Question: It appears that event-handling closures can cause DOM nodes to be leaked if they refer to a d3.js selection that uses a keyed data join.
Why does this happen? Is it an issue with d3.js or with the way it is being invoked?
This example leaks 'HTMLLIElement' objects when 'step' is called repeatedly ('clickHandler' does not have to be executed):
'''
function getKeys(n) {
// returns a random array of n unique Strings, e.g. ["Alpha", "Quebec", "Charlie"]
}
function step() {
function clickHandler() {
// removing this reference removes the leak
// (note that the outer variable is pulled into closure scope regardless of whether this function is called).
listItems;
}
var keys = getKeys(3);
var listItems = d3.selectAll('li')
.data(keys, function(d) { return d });
listItems.enter()
.append('li')
.text(function(d) { return '#' + d })
.on('click', clickHandler)
listItems.exit()
.remove()
}
'''
<URL>
<URL>
This pattern is reproducible with D3.js 3.5.3 and identifiable in Chrome 39.
It appears that DOM nodes are leaked when two criteria are met:
1. The selection has a key function
2. A closure, which is used as an event handler for one of the nodes in the selection, has a reference to the outer scope selection. The closure does not have to be executed.
Any of these steps prevent a memory leak:
- 'data'- 'listItems = null''step'- - 'listItems = null'
The latter point is especially interesting because it releases of the leaked nodes, not just those in the current 'listItems' selection. This implies that the selections are linked, which I did not expect.
Inspecting a heap snapshot in Chrome DevTools shows that the leaked 'HTMLLIElement' objects have two distinct 'listItems' in their retainer hierarchy:

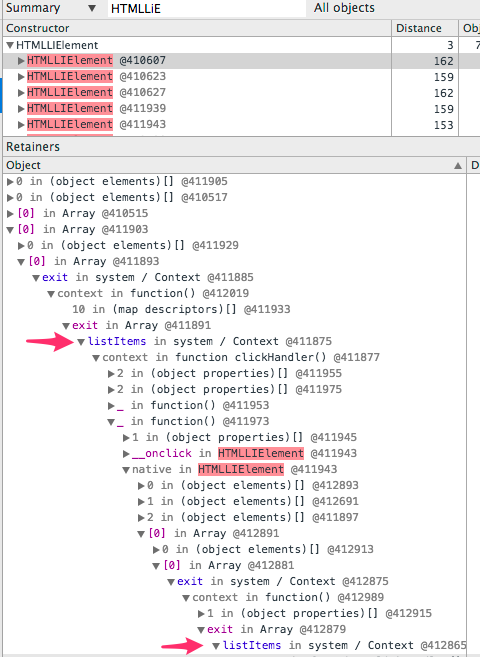
Answer: In the enter phase where new elements are being added, you are binding to each newly added 'li' element's onClick handler.
'''
listItems.enter()
.append('li')
.text(function(d) { return '#' + d })
.on('click', clickHandler);
'''
In the exit phase you are removing the 'li' elements that are no longer needed. However, you are not unbinding from the onClick handler before removing the 'li' element.
In the profiler image you posted, notice that the HTMLLIElement is colored in red. Chrome's memory profiler is telling you that HTMLIElement is disconnected from the DOM tree but there is still a javascript reference to it. In this case the onClick handler for the 'li' element has a reference to your js code.
Remove the click handler by calling '.on('click',null)' in the exit phase of D3.
'''
listItems.exit()
.on('click', null)
.remove();
'''
Will get rid of the reference to your clickHandler.